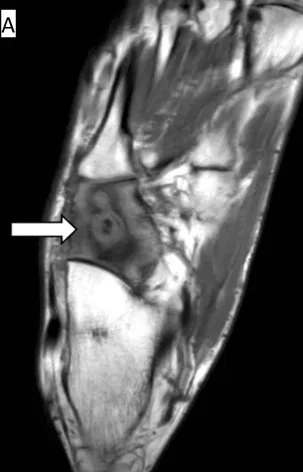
Transverse T1-weighted MRI image.
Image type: radiology (mri)